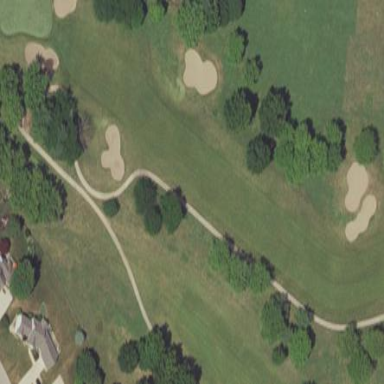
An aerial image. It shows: Grassy area designated as golf fairway.